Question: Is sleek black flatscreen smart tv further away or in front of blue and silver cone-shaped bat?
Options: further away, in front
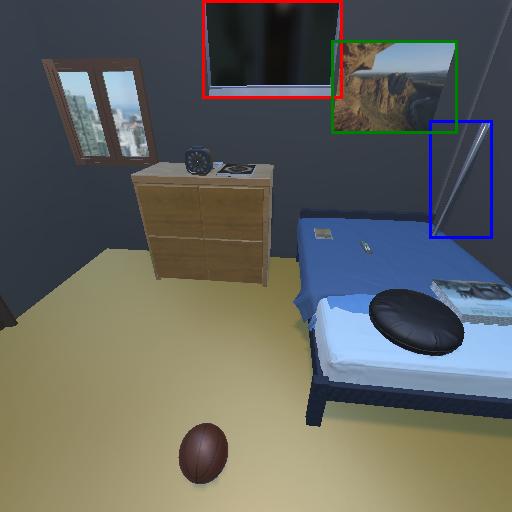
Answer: further away